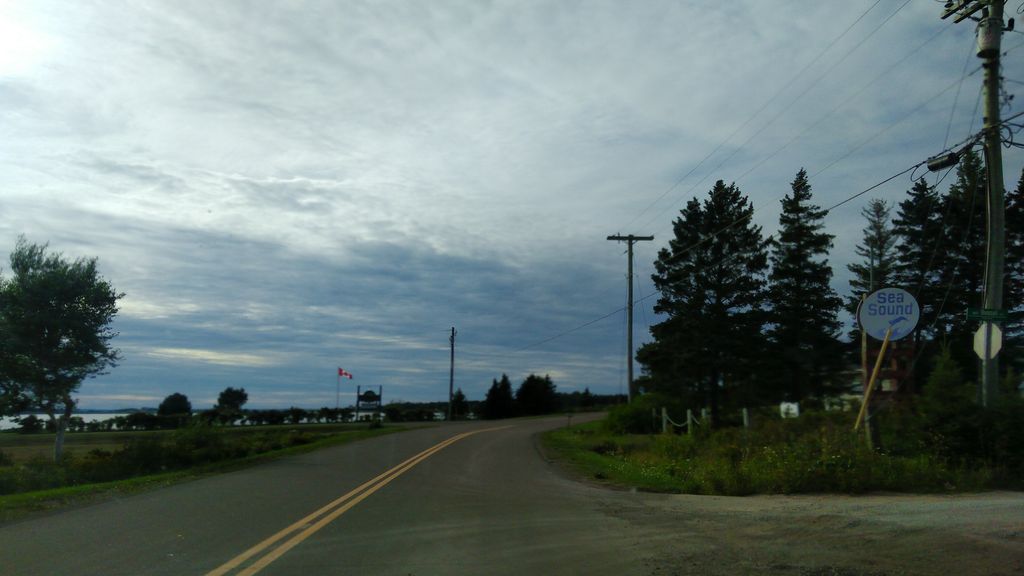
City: charlottetown